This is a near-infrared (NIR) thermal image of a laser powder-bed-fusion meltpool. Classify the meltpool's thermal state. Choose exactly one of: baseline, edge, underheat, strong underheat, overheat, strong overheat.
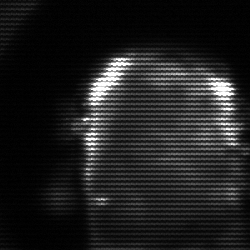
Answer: baseline